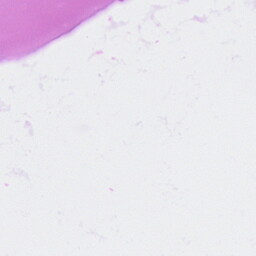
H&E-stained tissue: Ovarian